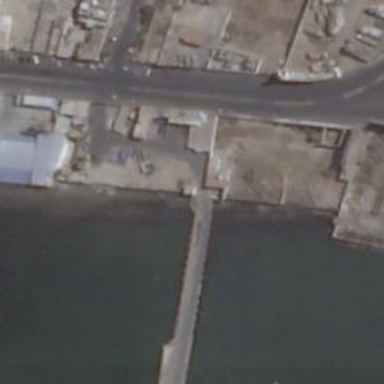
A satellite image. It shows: Man-made pier.